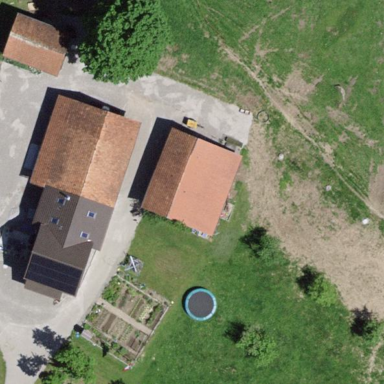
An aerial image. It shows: Farmyard area.